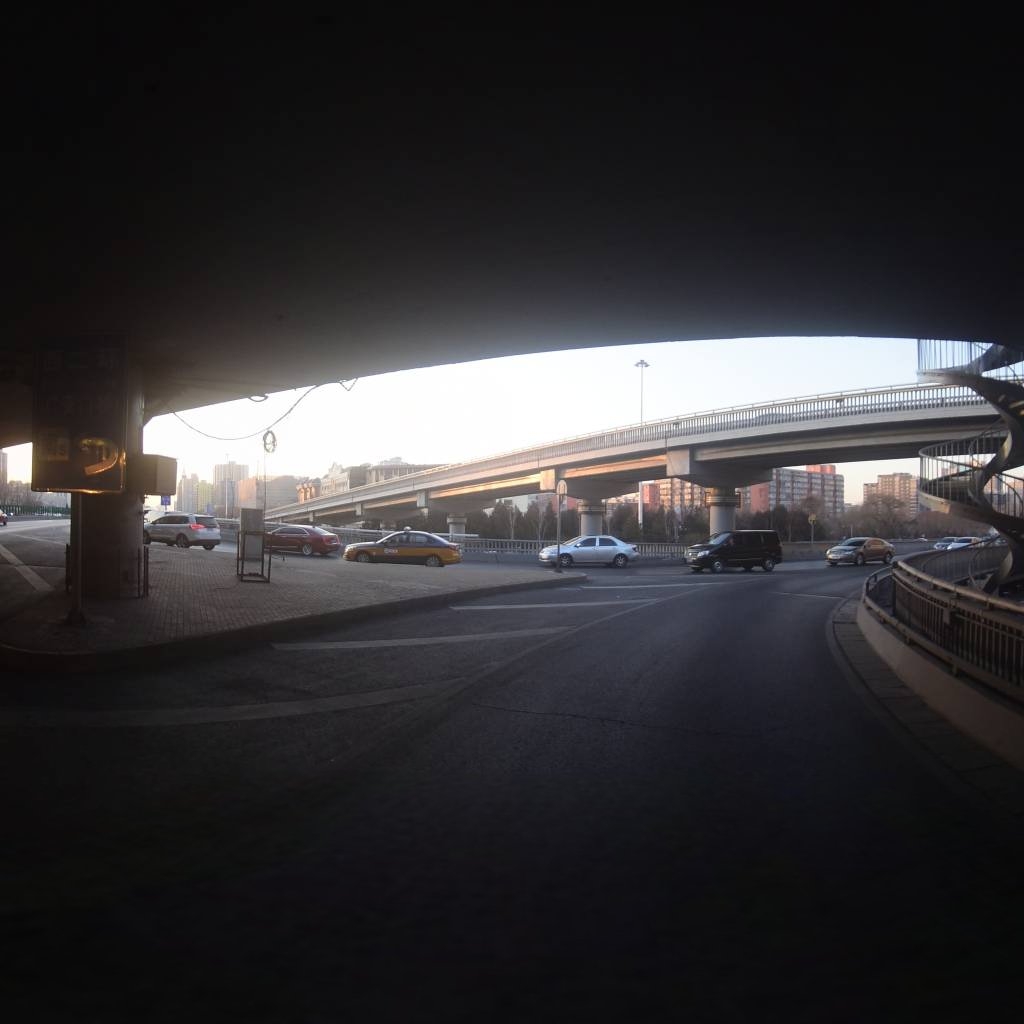
Region: Xicheng
Road damage annotations: transverse crack, transverse crack, transverse crack